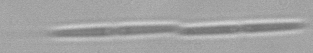
Label: Pseudo-nitzschia